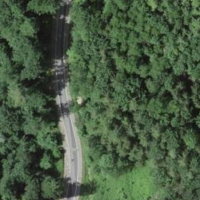
EUNIS habitat code: 57
Species observed at this site:
Symphoricarpos albus